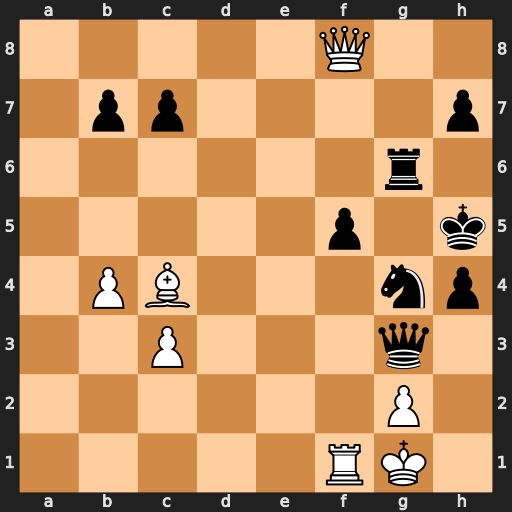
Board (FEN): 5Q2/1pp4p/6r1/5p1k/1PB3np/2P3q1/6P1/5RK1
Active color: w
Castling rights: -
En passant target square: -
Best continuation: Rxf5+ Rg5 Bf7#